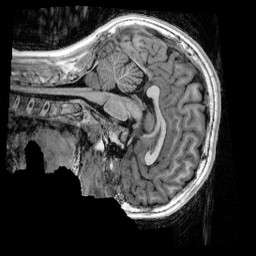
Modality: UNIT1_denoised
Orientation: sagittal
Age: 13
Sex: male
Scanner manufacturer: siemens
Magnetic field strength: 3 T
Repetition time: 4 s
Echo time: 0.00303 s